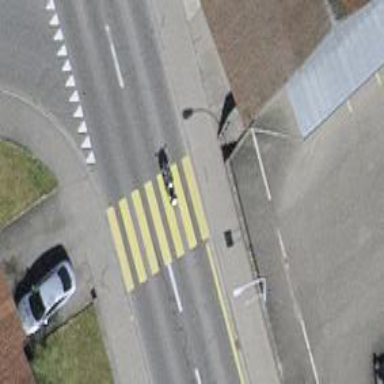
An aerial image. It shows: Pedestrian crossing with zebra markings on footway.